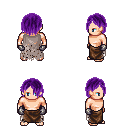
a pixel art fantasy rpg character, male body template, human, light skin, gray tattered cape, robe skirt, purple bangs hairstyle, metal gloves, four views (front, back, left, right), 2x2 character sprite sheet, small pixel art, hard edges, no anti-aliasing